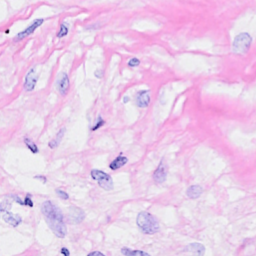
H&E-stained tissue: Breast